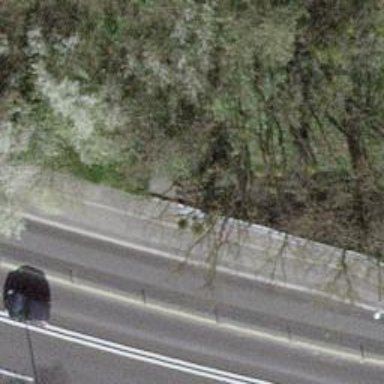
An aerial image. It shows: Road with steps.